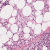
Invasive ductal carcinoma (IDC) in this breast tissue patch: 1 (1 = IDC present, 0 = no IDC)